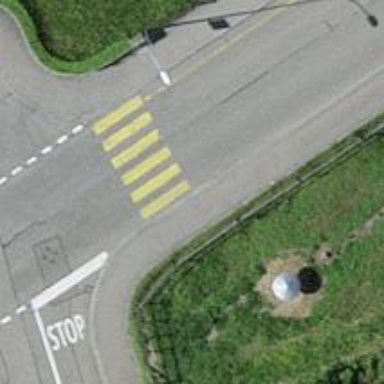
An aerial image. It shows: Zebra crossing on the road.